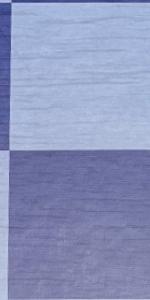
Label: Empty